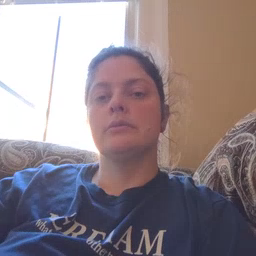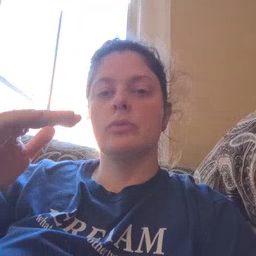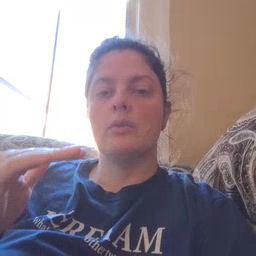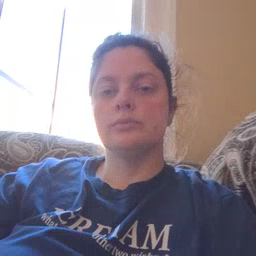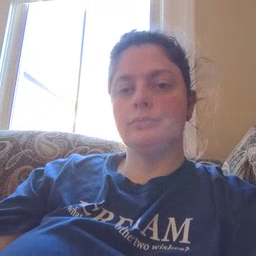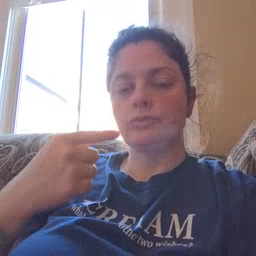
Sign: child